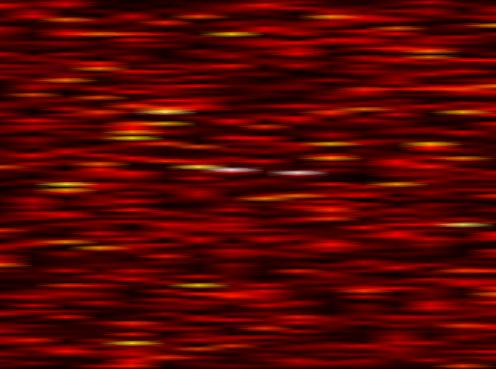
Label: OFDM